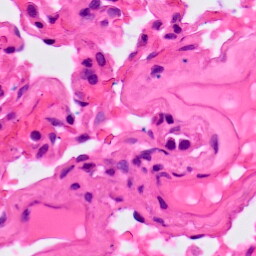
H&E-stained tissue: Lung